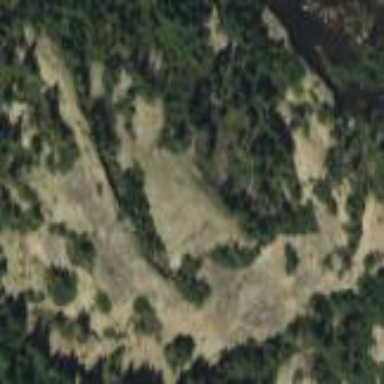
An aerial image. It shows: Landscape dominated by bare rock.